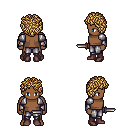
a pixel art fantasy rpg character, male body template, human, dark skin, steel arm armor, metal pants, blonde curly afro hairstyle, maroon shoes, dagger, four views (front, back, left, right), 2x2 character sprite sheet, small pixel art, hard edges, no anti-aliasing